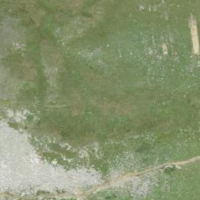
EUNIS habitat code: 26
Species observed at this site:
Mustela erminea
Callophrys rubi
Silene acaulis